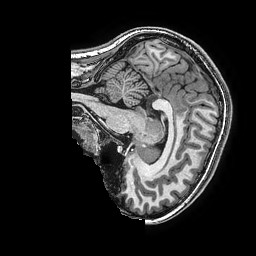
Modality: T1w
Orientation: sagittal
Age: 13
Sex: female
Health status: ill
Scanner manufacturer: ge
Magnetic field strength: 3 T
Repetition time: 0.0077 s
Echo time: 0.003436 s